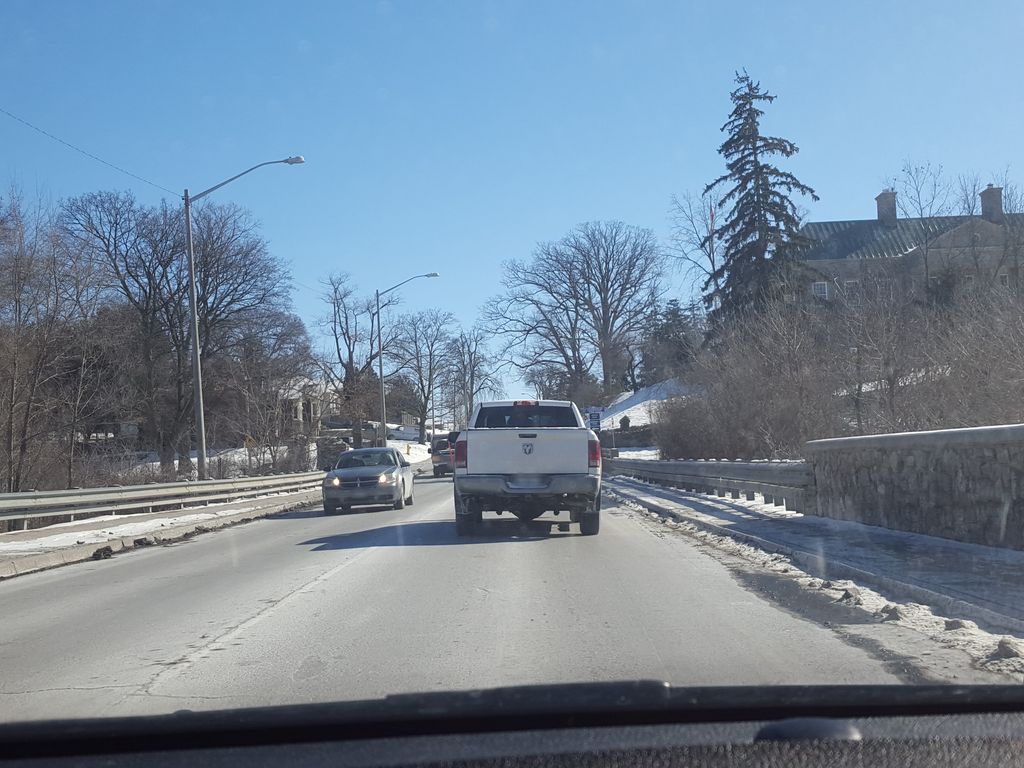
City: kitchener-waterloo